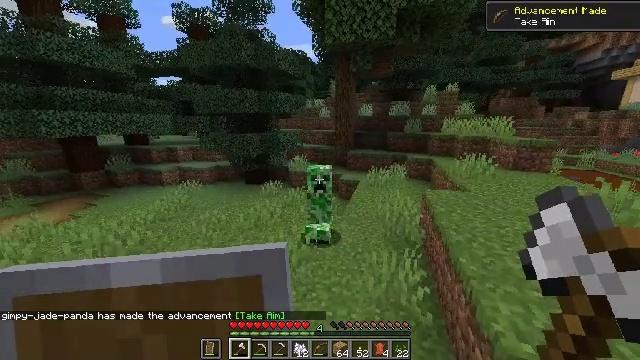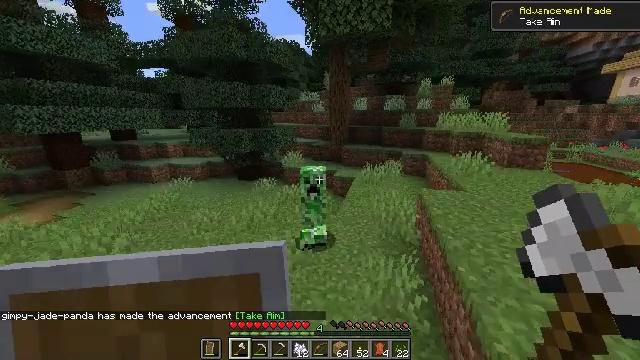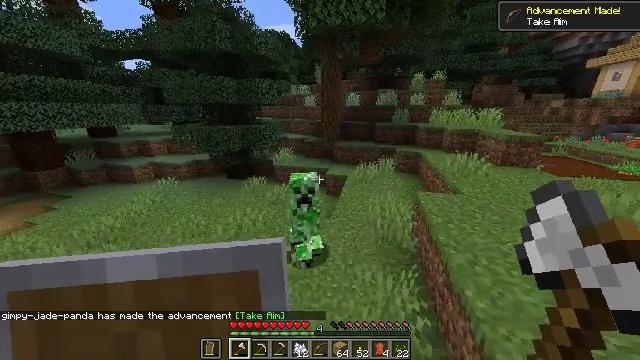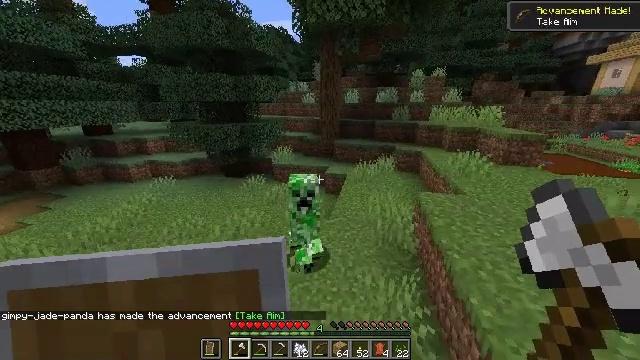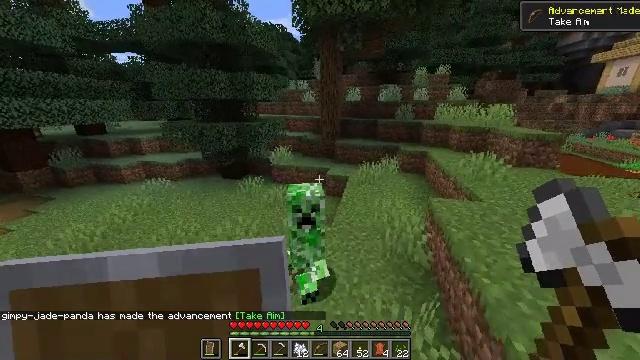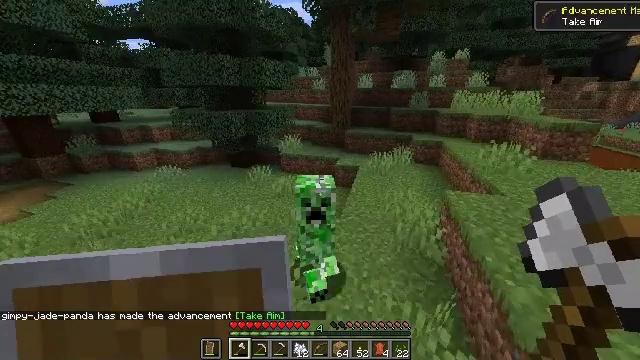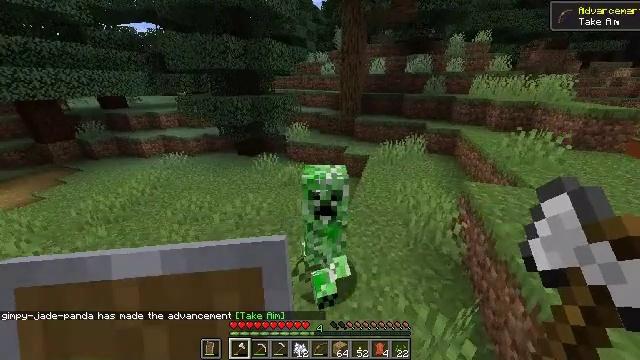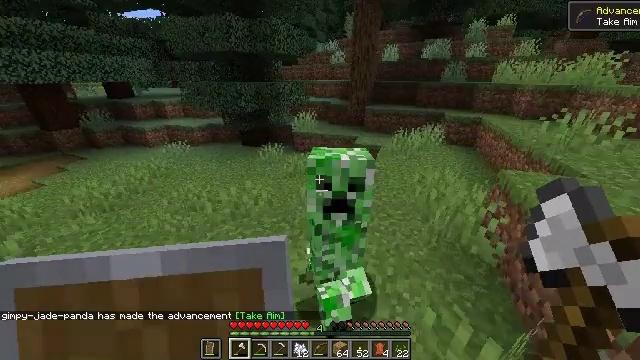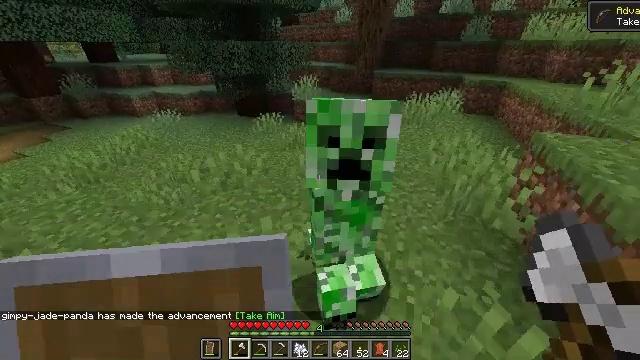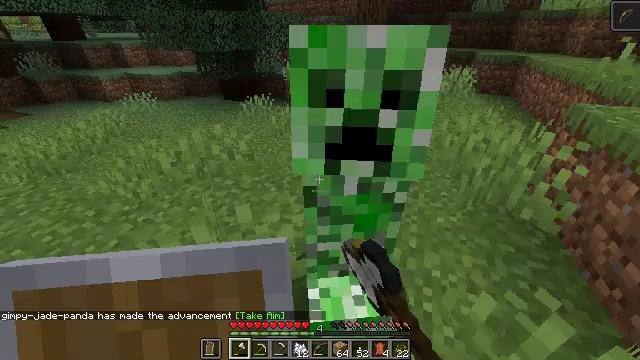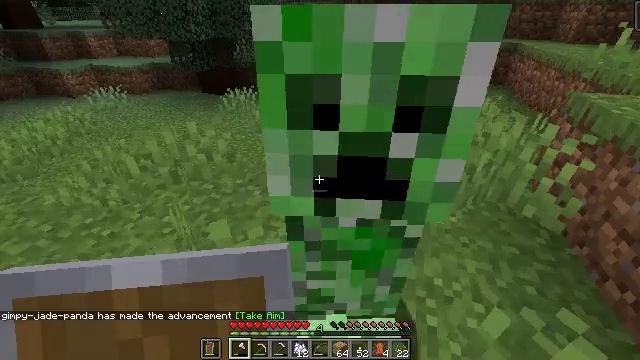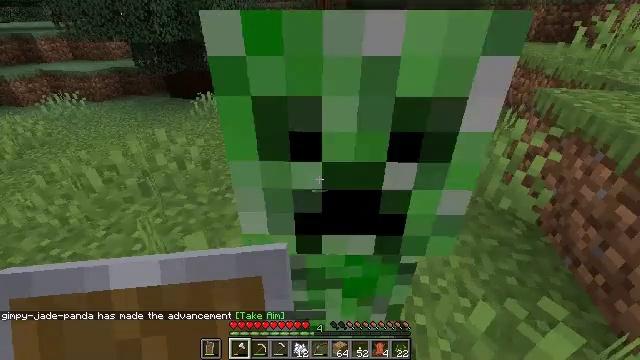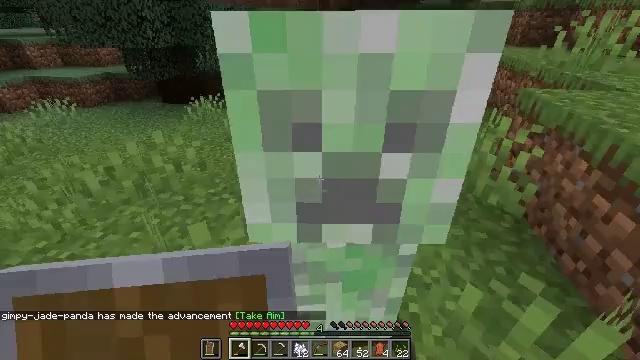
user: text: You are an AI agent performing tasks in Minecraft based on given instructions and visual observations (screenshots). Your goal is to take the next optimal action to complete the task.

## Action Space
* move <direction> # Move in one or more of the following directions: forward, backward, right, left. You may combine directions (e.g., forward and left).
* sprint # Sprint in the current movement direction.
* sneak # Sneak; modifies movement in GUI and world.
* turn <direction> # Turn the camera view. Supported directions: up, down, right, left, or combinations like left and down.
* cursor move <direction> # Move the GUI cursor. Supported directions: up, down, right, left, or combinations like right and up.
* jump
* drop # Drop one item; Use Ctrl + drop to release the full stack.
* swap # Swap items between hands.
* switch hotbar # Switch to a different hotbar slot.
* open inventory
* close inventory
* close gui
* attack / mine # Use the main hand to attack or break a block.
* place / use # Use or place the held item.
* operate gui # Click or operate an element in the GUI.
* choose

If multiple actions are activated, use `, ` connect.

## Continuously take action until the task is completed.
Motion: motion action
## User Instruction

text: Defeat the creeper.
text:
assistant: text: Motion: move forward, sprint, turn right and down, jump
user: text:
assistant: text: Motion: move forward, sprint, turn right and down, jump
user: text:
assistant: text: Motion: move forward, sprint
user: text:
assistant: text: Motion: move forward, sprint
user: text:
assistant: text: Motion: move forward, sprint, turn left and down
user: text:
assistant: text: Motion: move forward, sprint, turn left and down
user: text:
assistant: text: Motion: turn left and down
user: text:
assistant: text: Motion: move back, turn down, attack / mine
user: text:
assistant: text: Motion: move back, turn right and down, attack / mine
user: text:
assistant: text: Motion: move back, turn right and down, attack / mine
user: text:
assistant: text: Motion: move back, turn right, attack / mine
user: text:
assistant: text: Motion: move back, turn right and up
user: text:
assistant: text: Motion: no_op